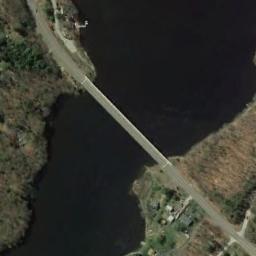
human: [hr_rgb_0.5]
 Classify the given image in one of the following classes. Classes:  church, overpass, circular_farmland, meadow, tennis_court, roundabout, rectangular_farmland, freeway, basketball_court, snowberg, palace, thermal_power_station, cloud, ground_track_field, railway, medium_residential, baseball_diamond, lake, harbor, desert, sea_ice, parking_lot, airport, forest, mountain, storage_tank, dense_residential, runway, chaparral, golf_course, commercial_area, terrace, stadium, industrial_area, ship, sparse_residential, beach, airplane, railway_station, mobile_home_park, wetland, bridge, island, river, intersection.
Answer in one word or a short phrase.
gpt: bridge